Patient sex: M
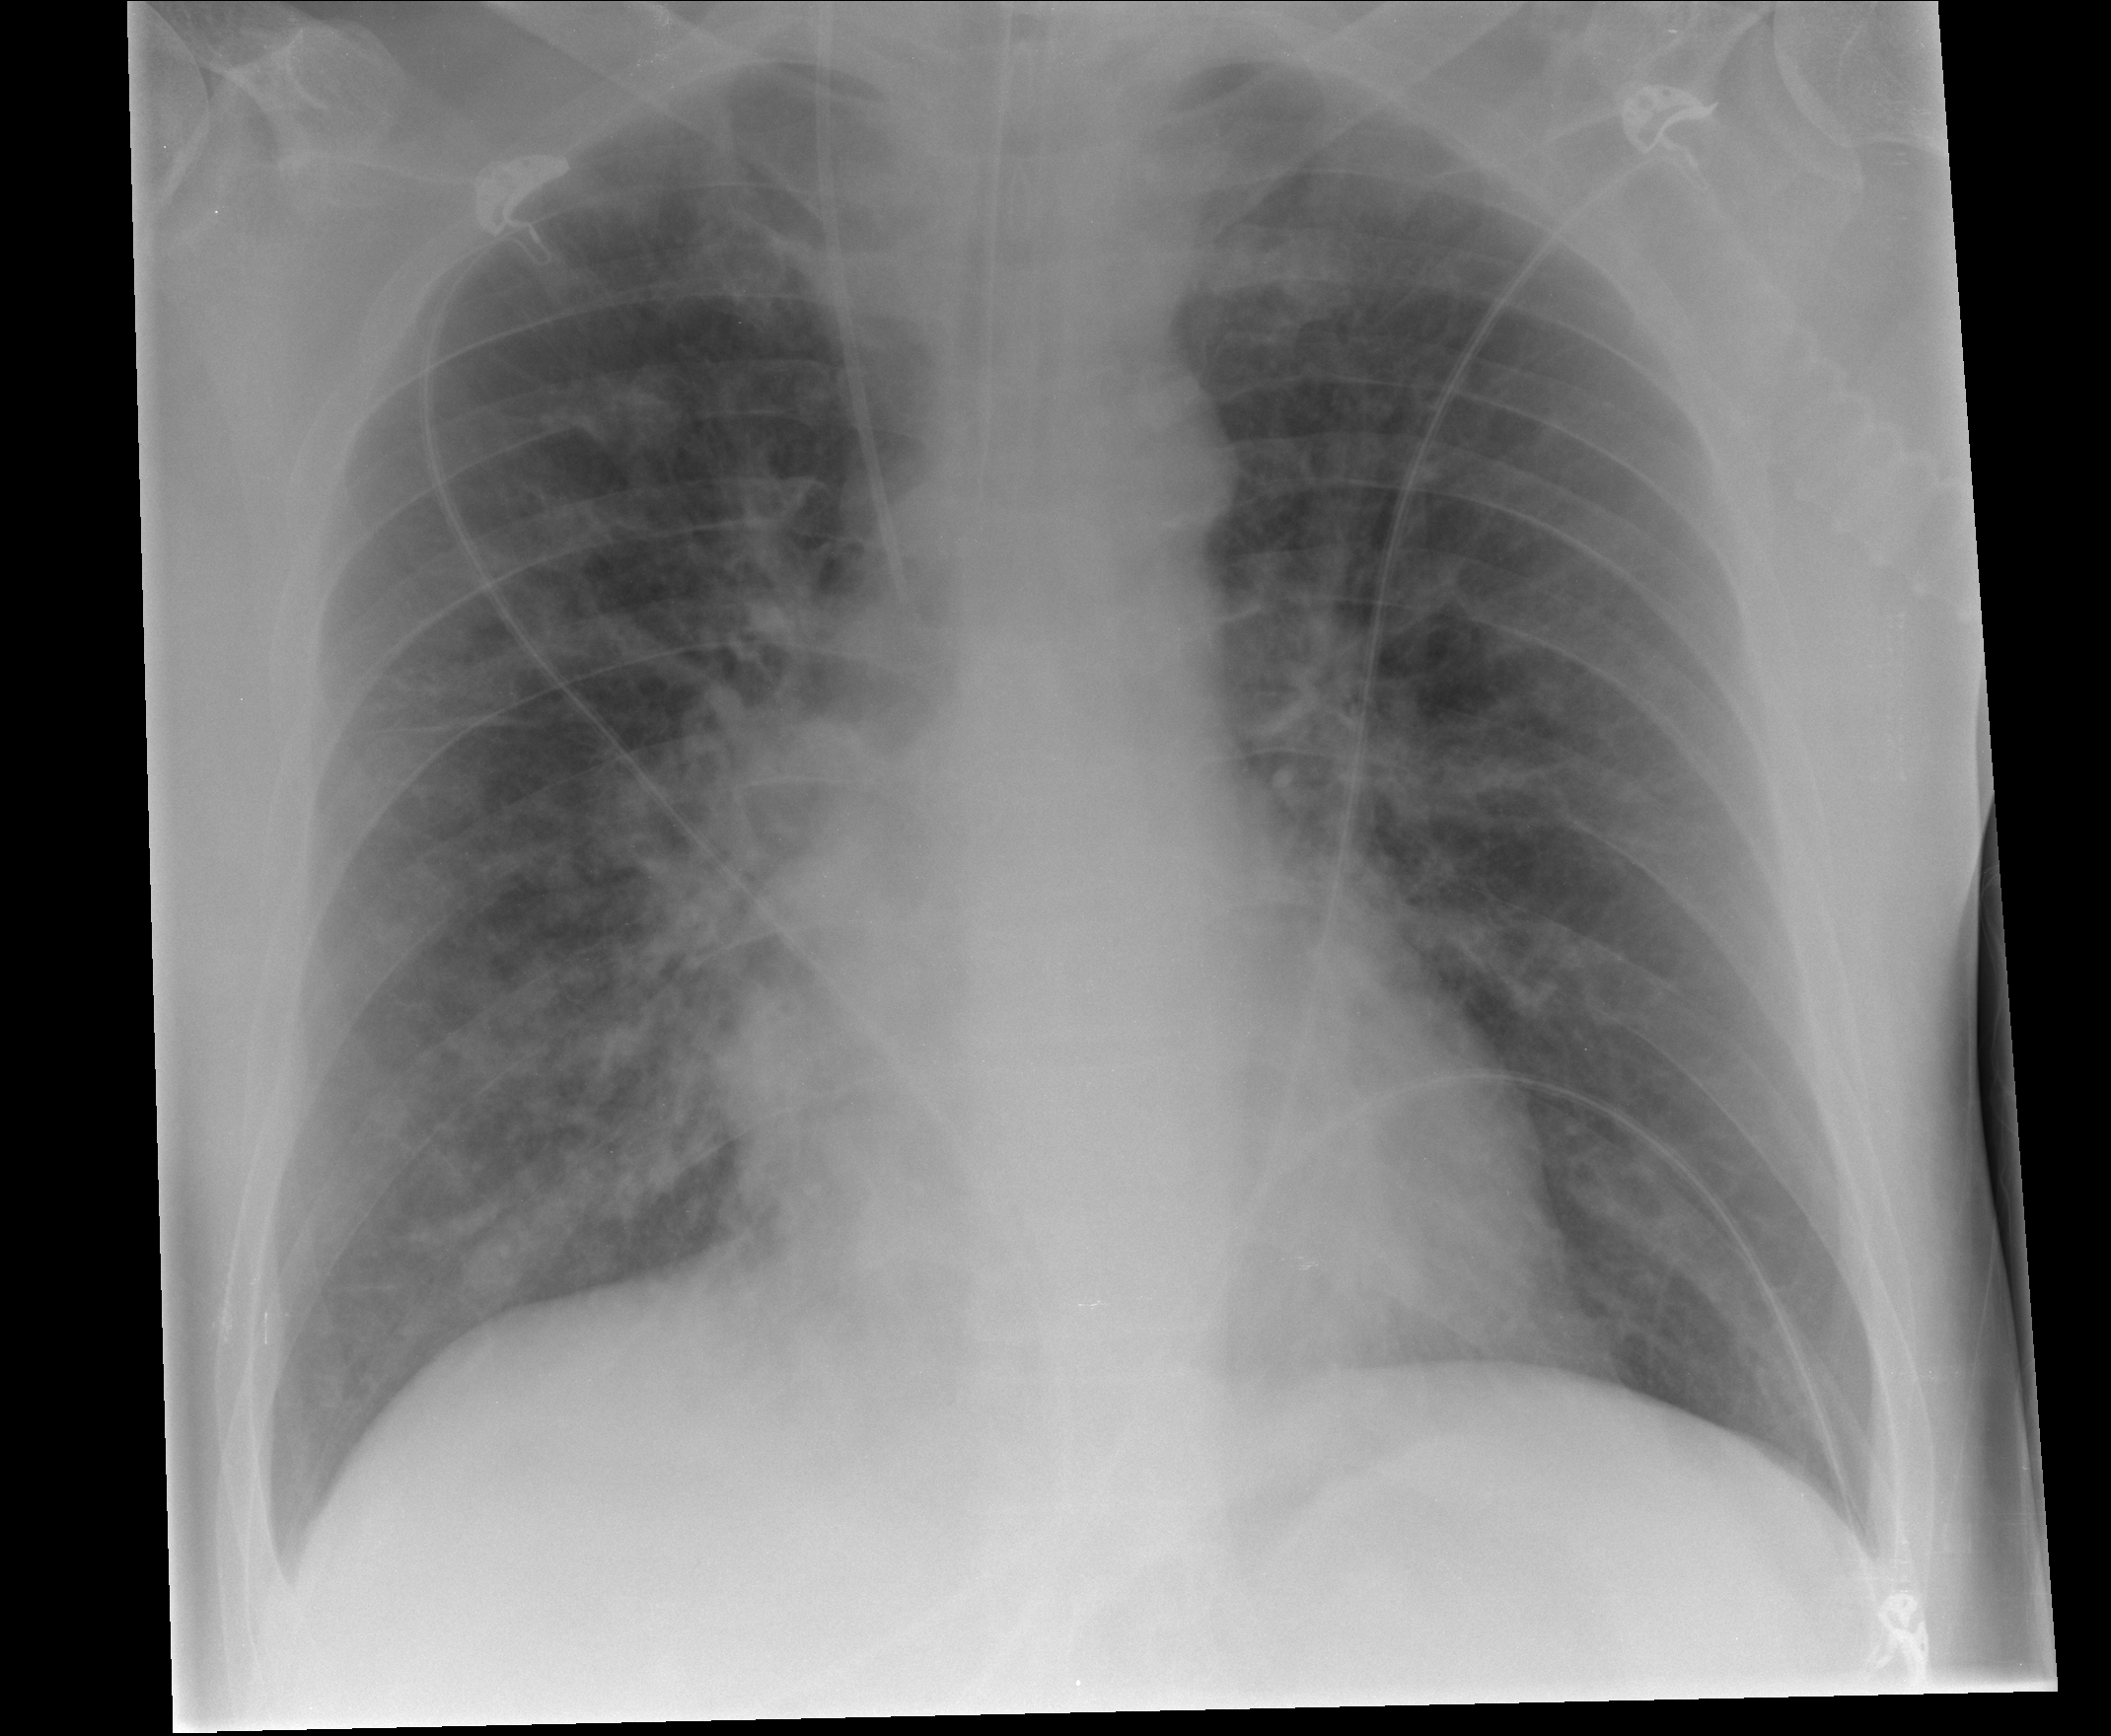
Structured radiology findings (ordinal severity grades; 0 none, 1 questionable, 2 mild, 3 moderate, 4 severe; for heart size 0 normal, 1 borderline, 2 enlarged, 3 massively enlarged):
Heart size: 0
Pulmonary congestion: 1
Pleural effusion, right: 0
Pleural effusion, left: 0
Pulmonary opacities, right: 2
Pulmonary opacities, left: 0
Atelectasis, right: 0
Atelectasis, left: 0